Field crop: maize
Growth stage: 2
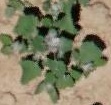
Species: chenopodium